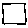
Label: square